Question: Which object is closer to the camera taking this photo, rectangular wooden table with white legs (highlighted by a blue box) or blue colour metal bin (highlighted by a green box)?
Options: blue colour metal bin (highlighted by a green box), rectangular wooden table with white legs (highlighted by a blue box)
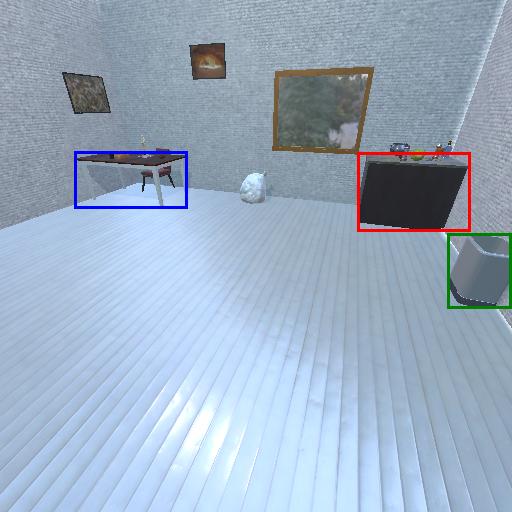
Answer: blue colour metal bin (highlighted by a green box)